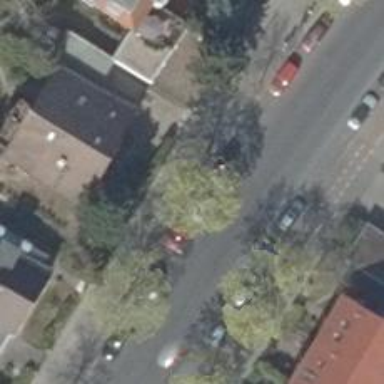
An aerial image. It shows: Deciduous tree with broadleaved leaves.